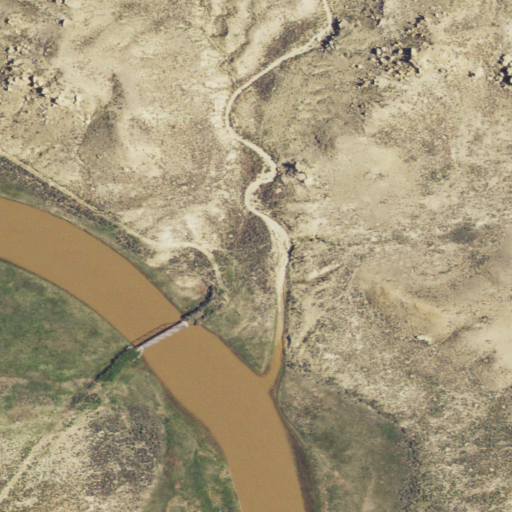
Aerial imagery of valley in Wyoming named Charlie Brooks Draw containing shrub, herbaceous wetlands, open water, woody wetlands, and grassland